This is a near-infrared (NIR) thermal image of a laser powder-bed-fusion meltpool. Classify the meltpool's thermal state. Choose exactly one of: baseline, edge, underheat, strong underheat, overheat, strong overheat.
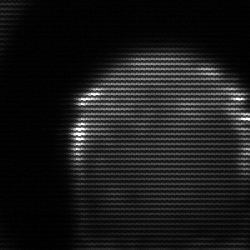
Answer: edge